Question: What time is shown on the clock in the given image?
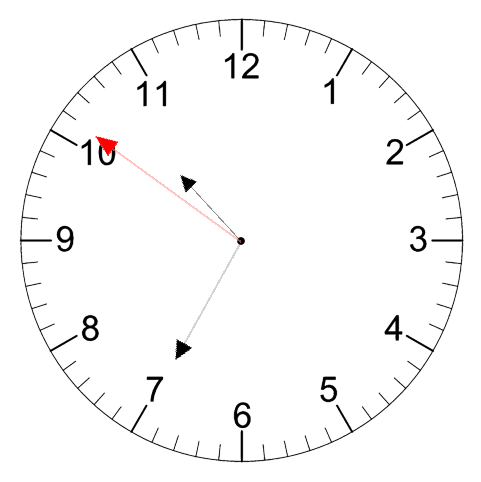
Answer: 10:34:51